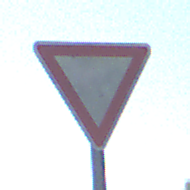
Verkehrszeichen: VorfahrtGewaehren
Umgebung: Outdoor, Nature
Tageszeit: Midday
Wetter: Clear
Licht: Natural
Jahreszeit: NotSpecified
Kontrast: HighContrast